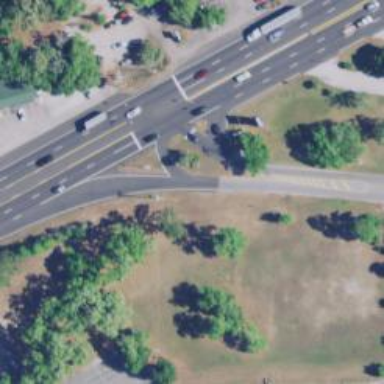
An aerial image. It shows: Trunk link highway.